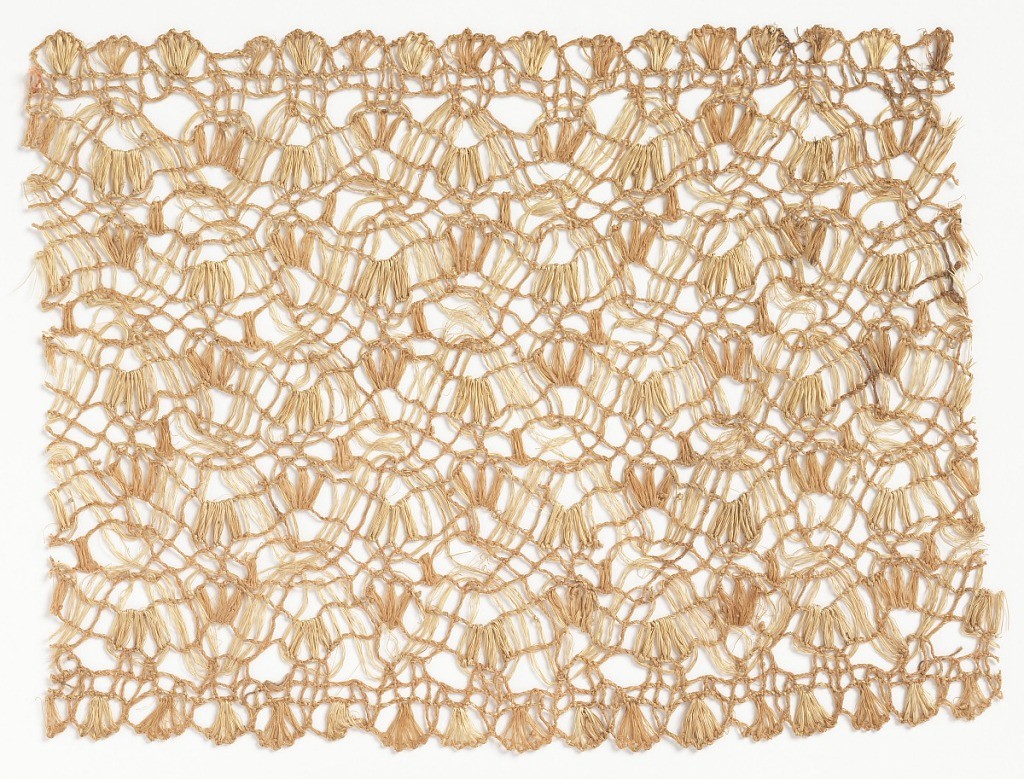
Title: Fragment
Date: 19th century
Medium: straw or raffia Technique: bobbin lace
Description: Band with a continuous, dense pattern rendered in a provincial style.